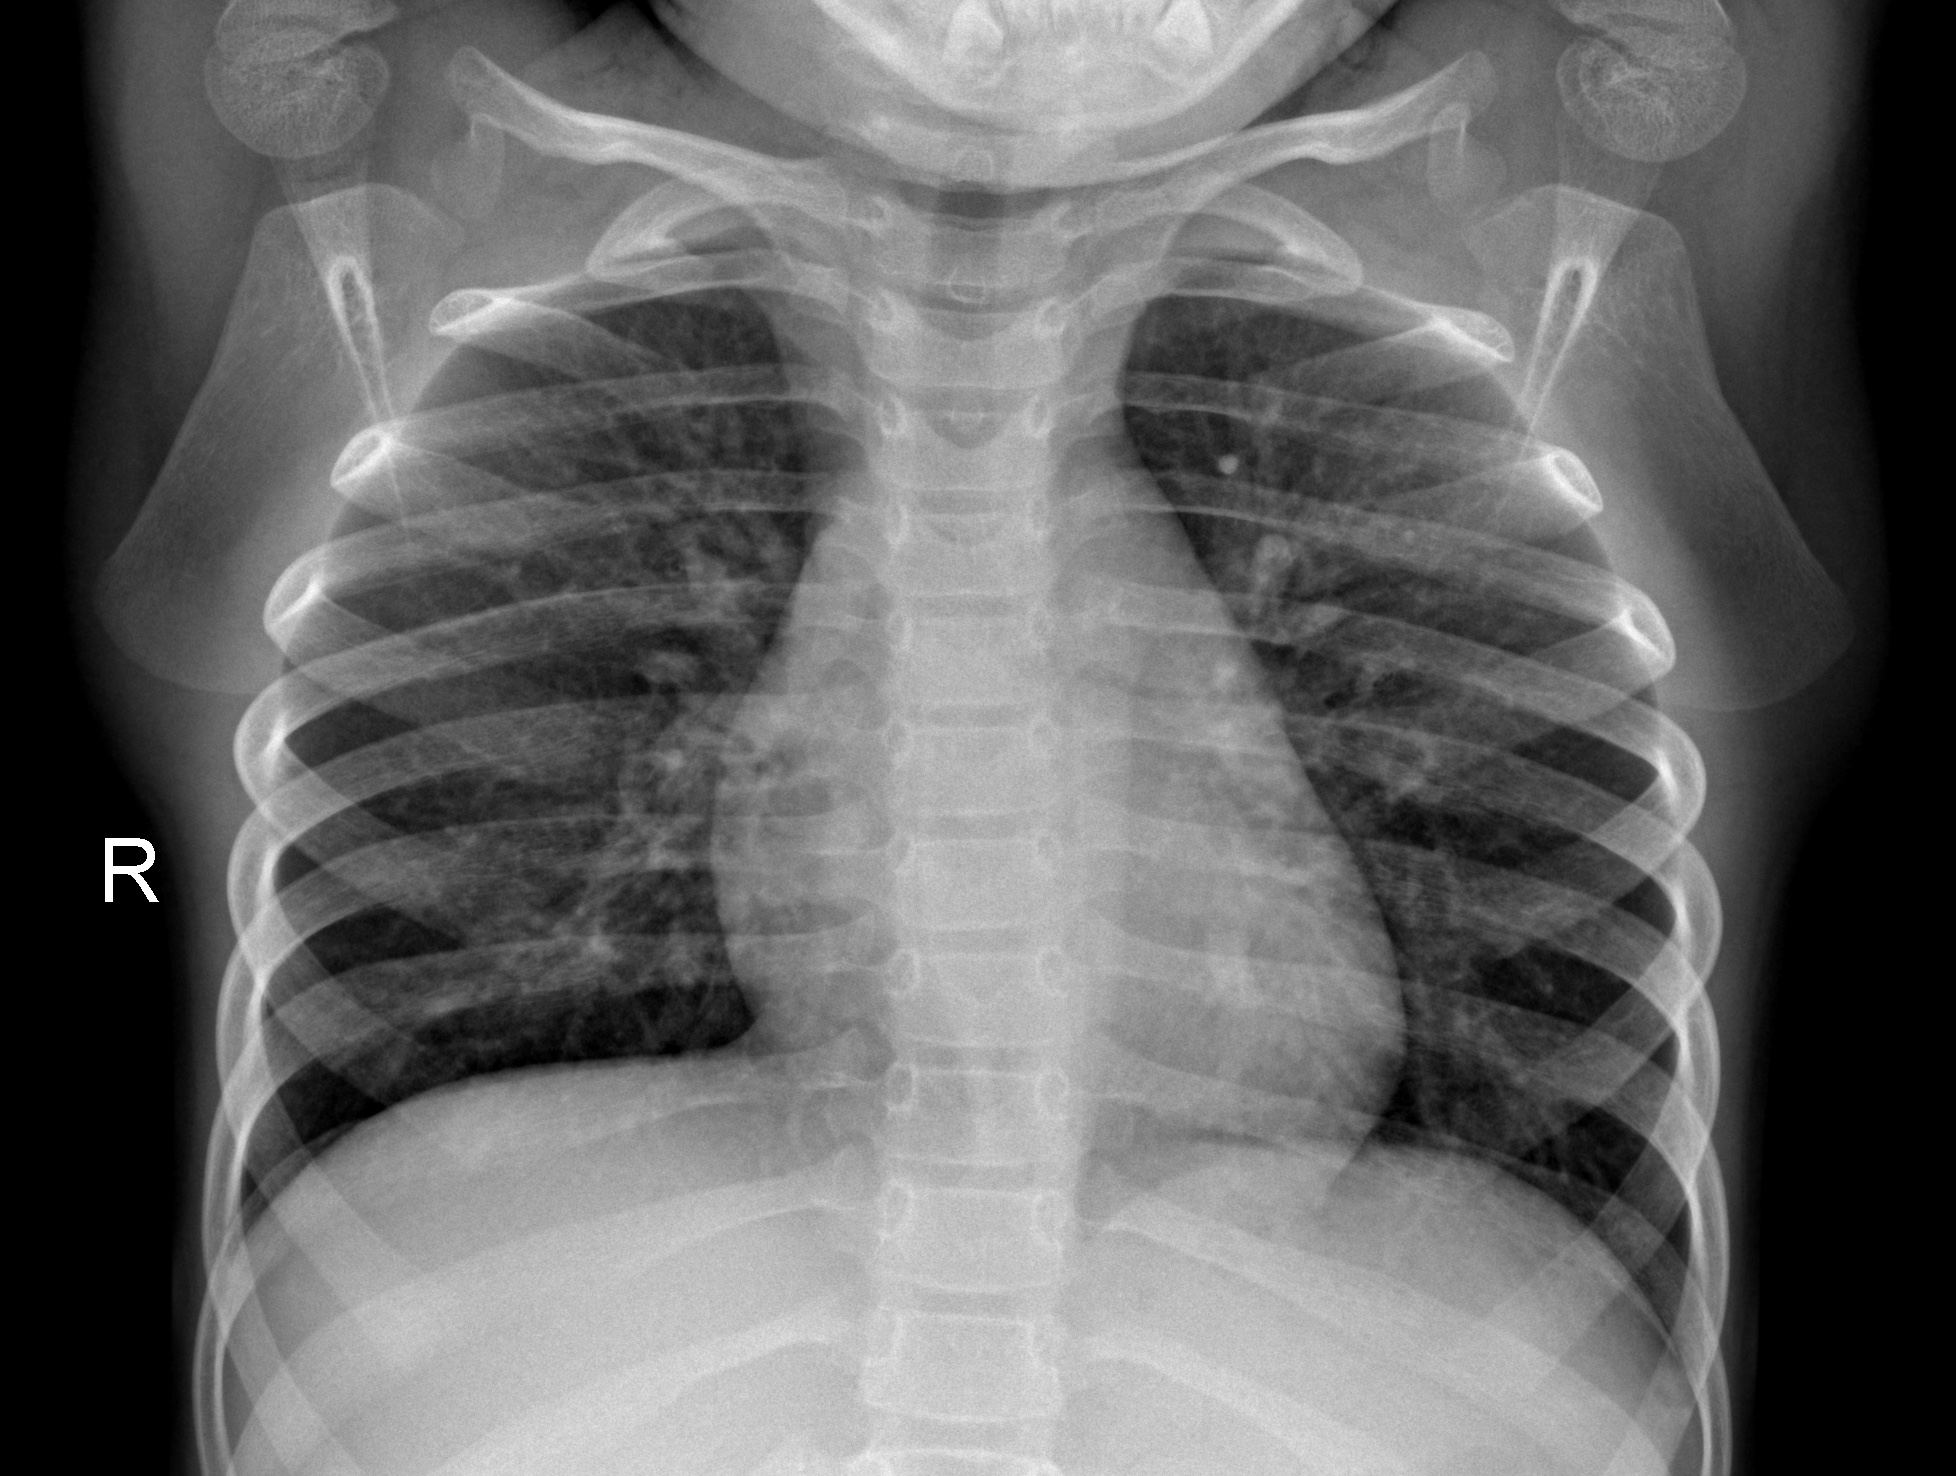
Diagnosis: NORMAL